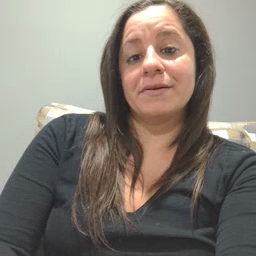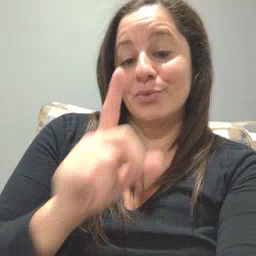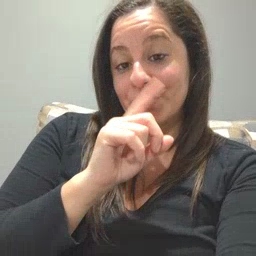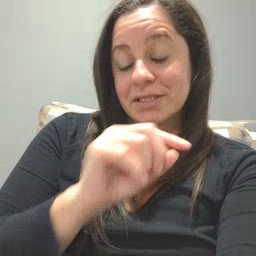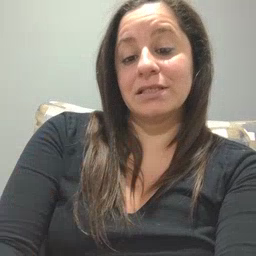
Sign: pretend